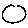
Label: circle